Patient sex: M
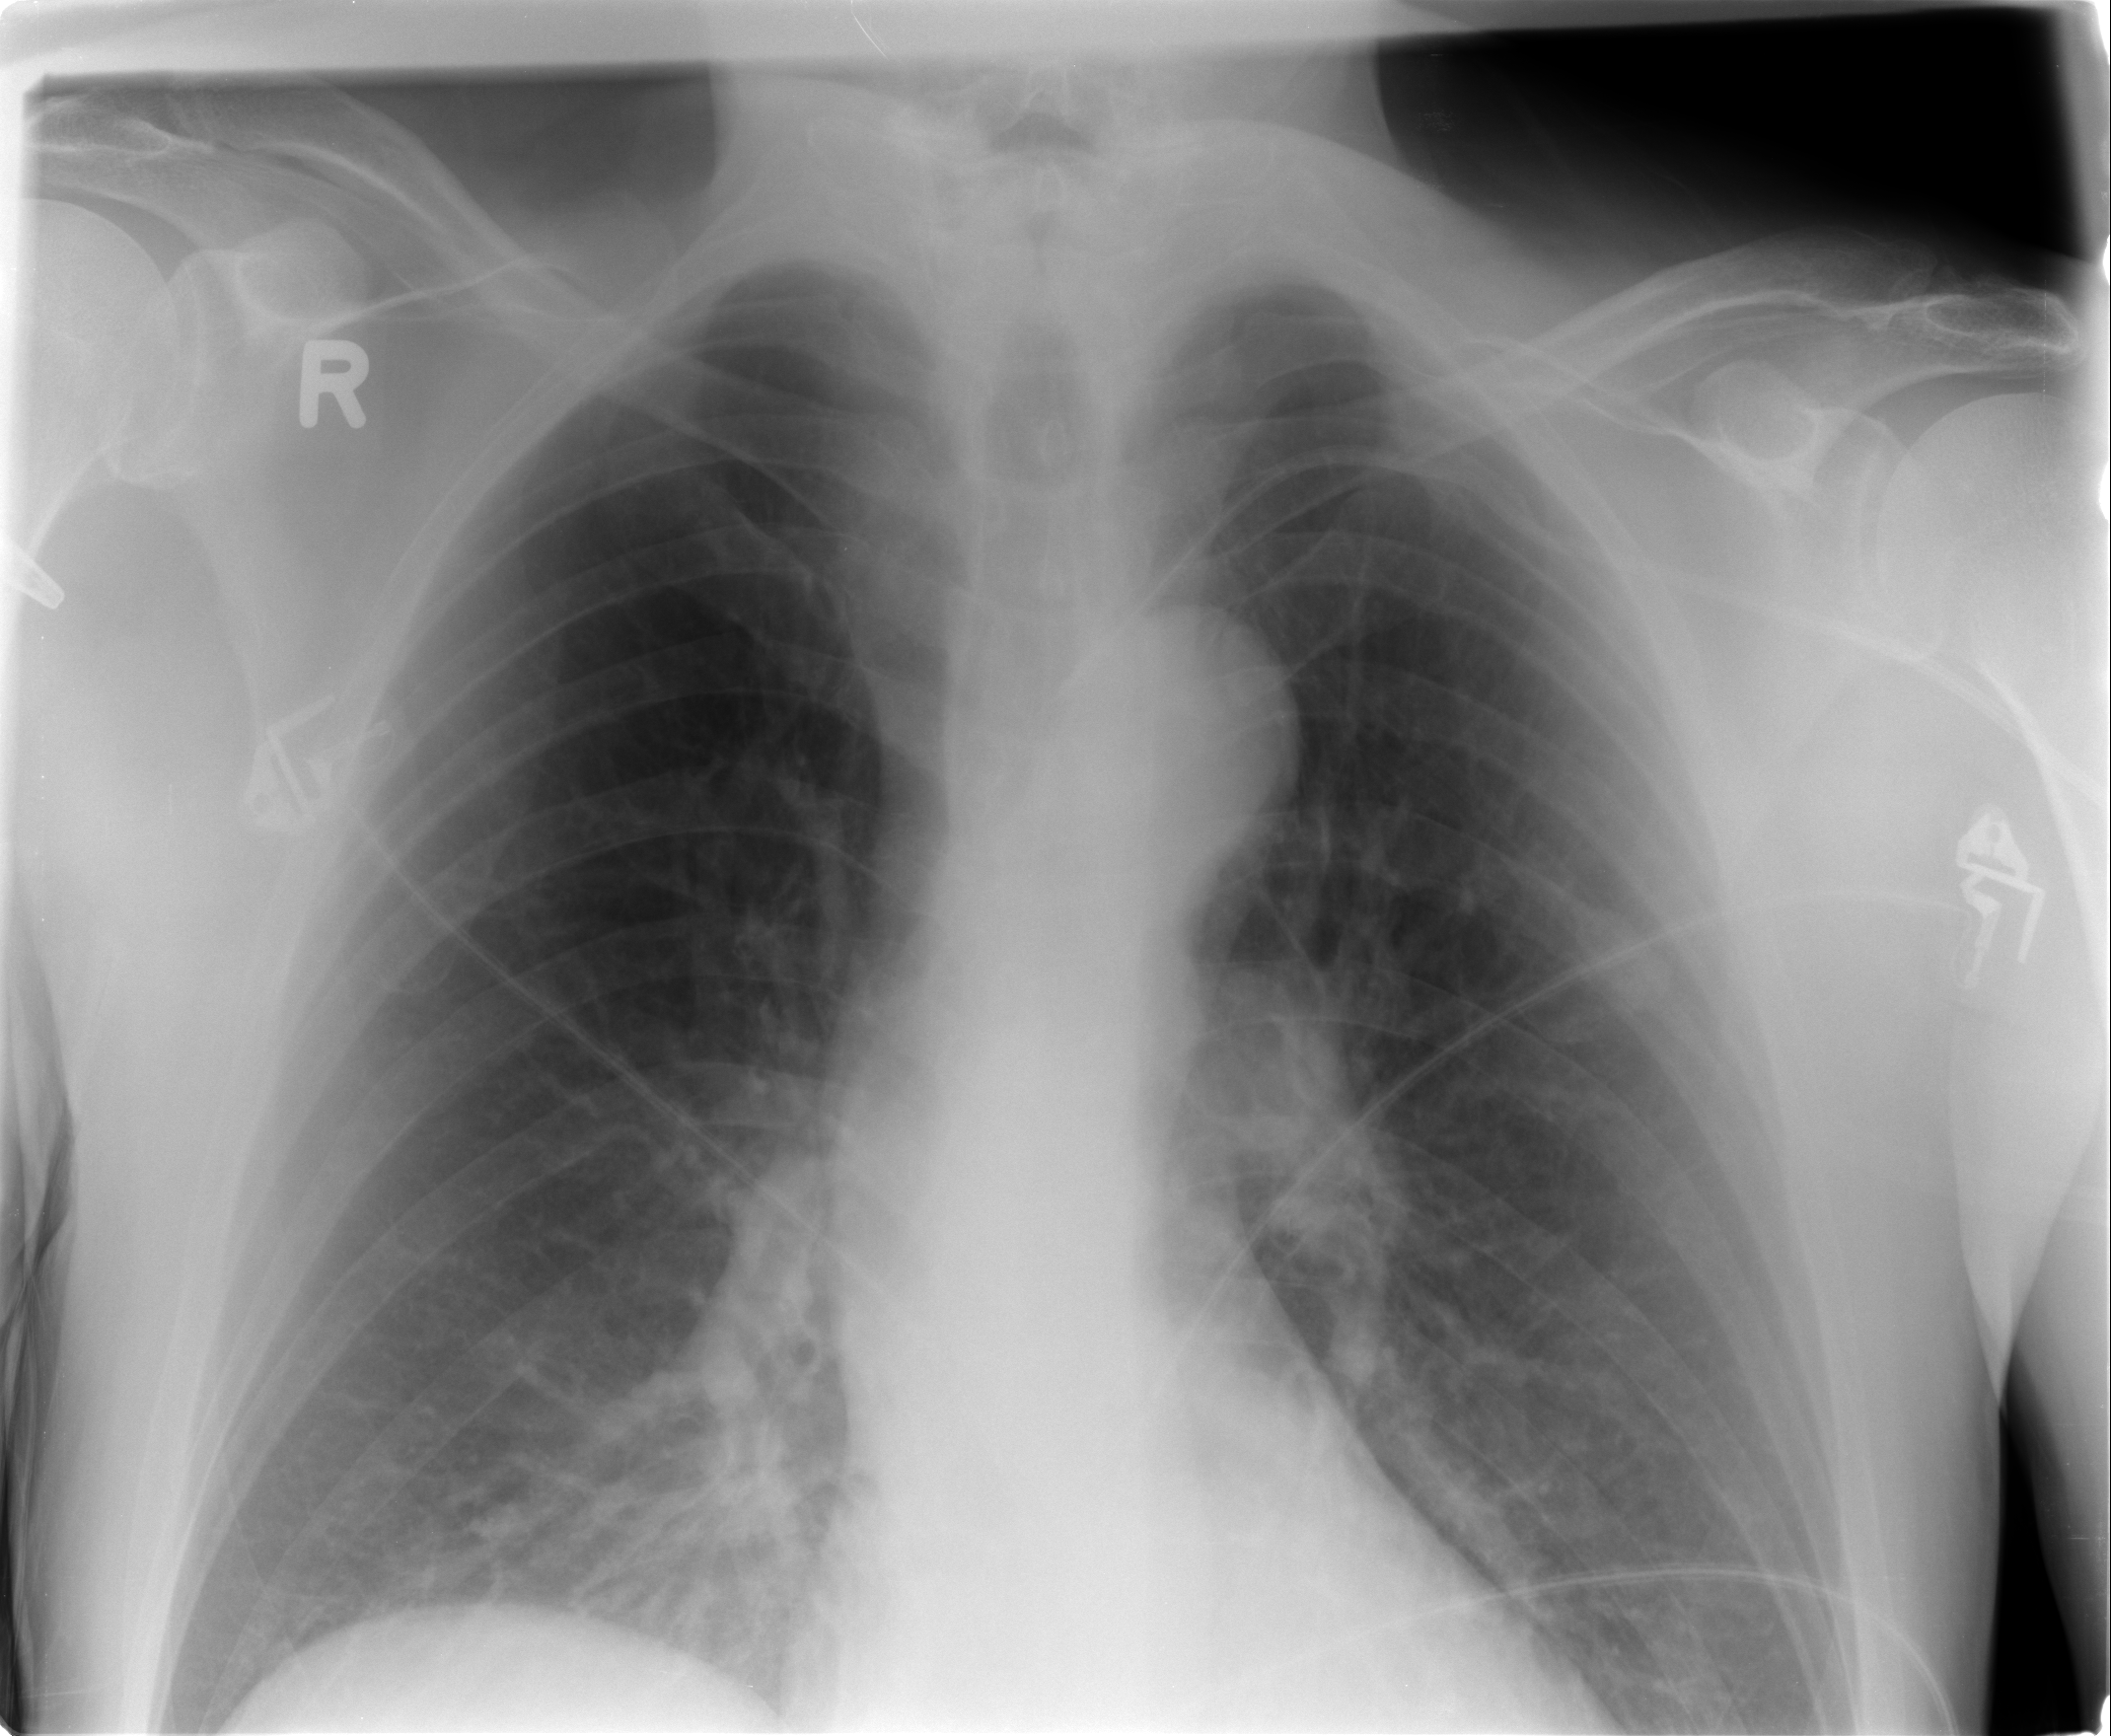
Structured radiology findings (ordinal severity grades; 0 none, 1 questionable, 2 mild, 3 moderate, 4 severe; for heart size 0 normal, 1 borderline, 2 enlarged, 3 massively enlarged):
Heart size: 0
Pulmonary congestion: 0
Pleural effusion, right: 0
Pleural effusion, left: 0
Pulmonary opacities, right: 0
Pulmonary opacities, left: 0
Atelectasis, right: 2
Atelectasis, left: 2